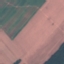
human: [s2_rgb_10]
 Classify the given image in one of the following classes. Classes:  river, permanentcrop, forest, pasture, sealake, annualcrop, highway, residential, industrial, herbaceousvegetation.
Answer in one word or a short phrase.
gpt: AnnualCrop